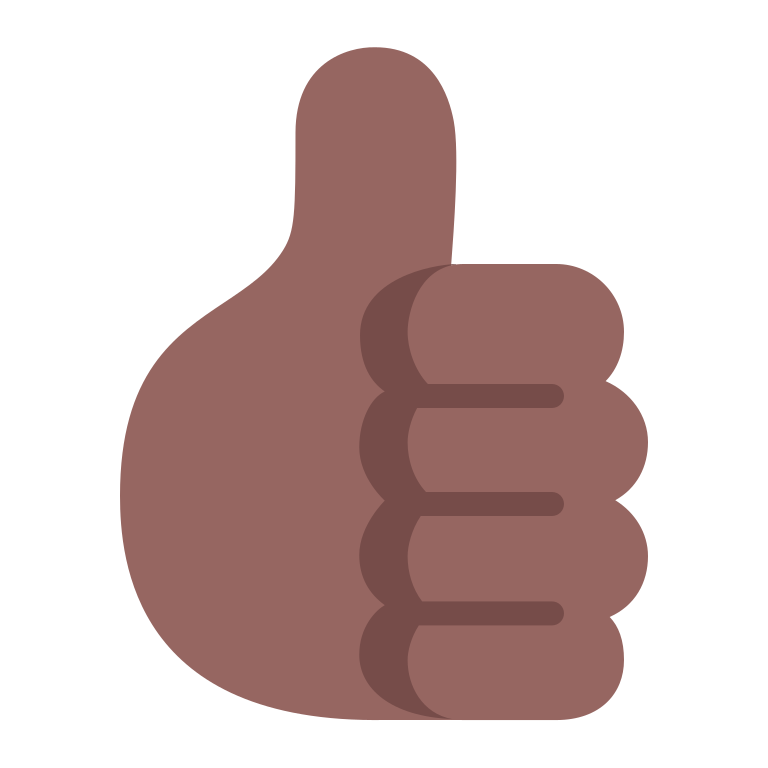
thumbs up flat  dark